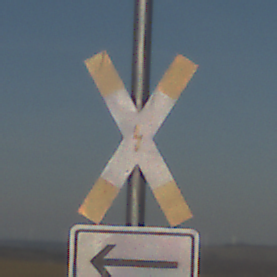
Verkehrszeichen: Andreaskreuz
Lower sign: RichtungsangabeDurchPfeile1
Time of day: MorningAfternoon
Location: Outdoor (Nature)
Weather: Clear
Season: Winter
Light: Natural